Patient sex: F
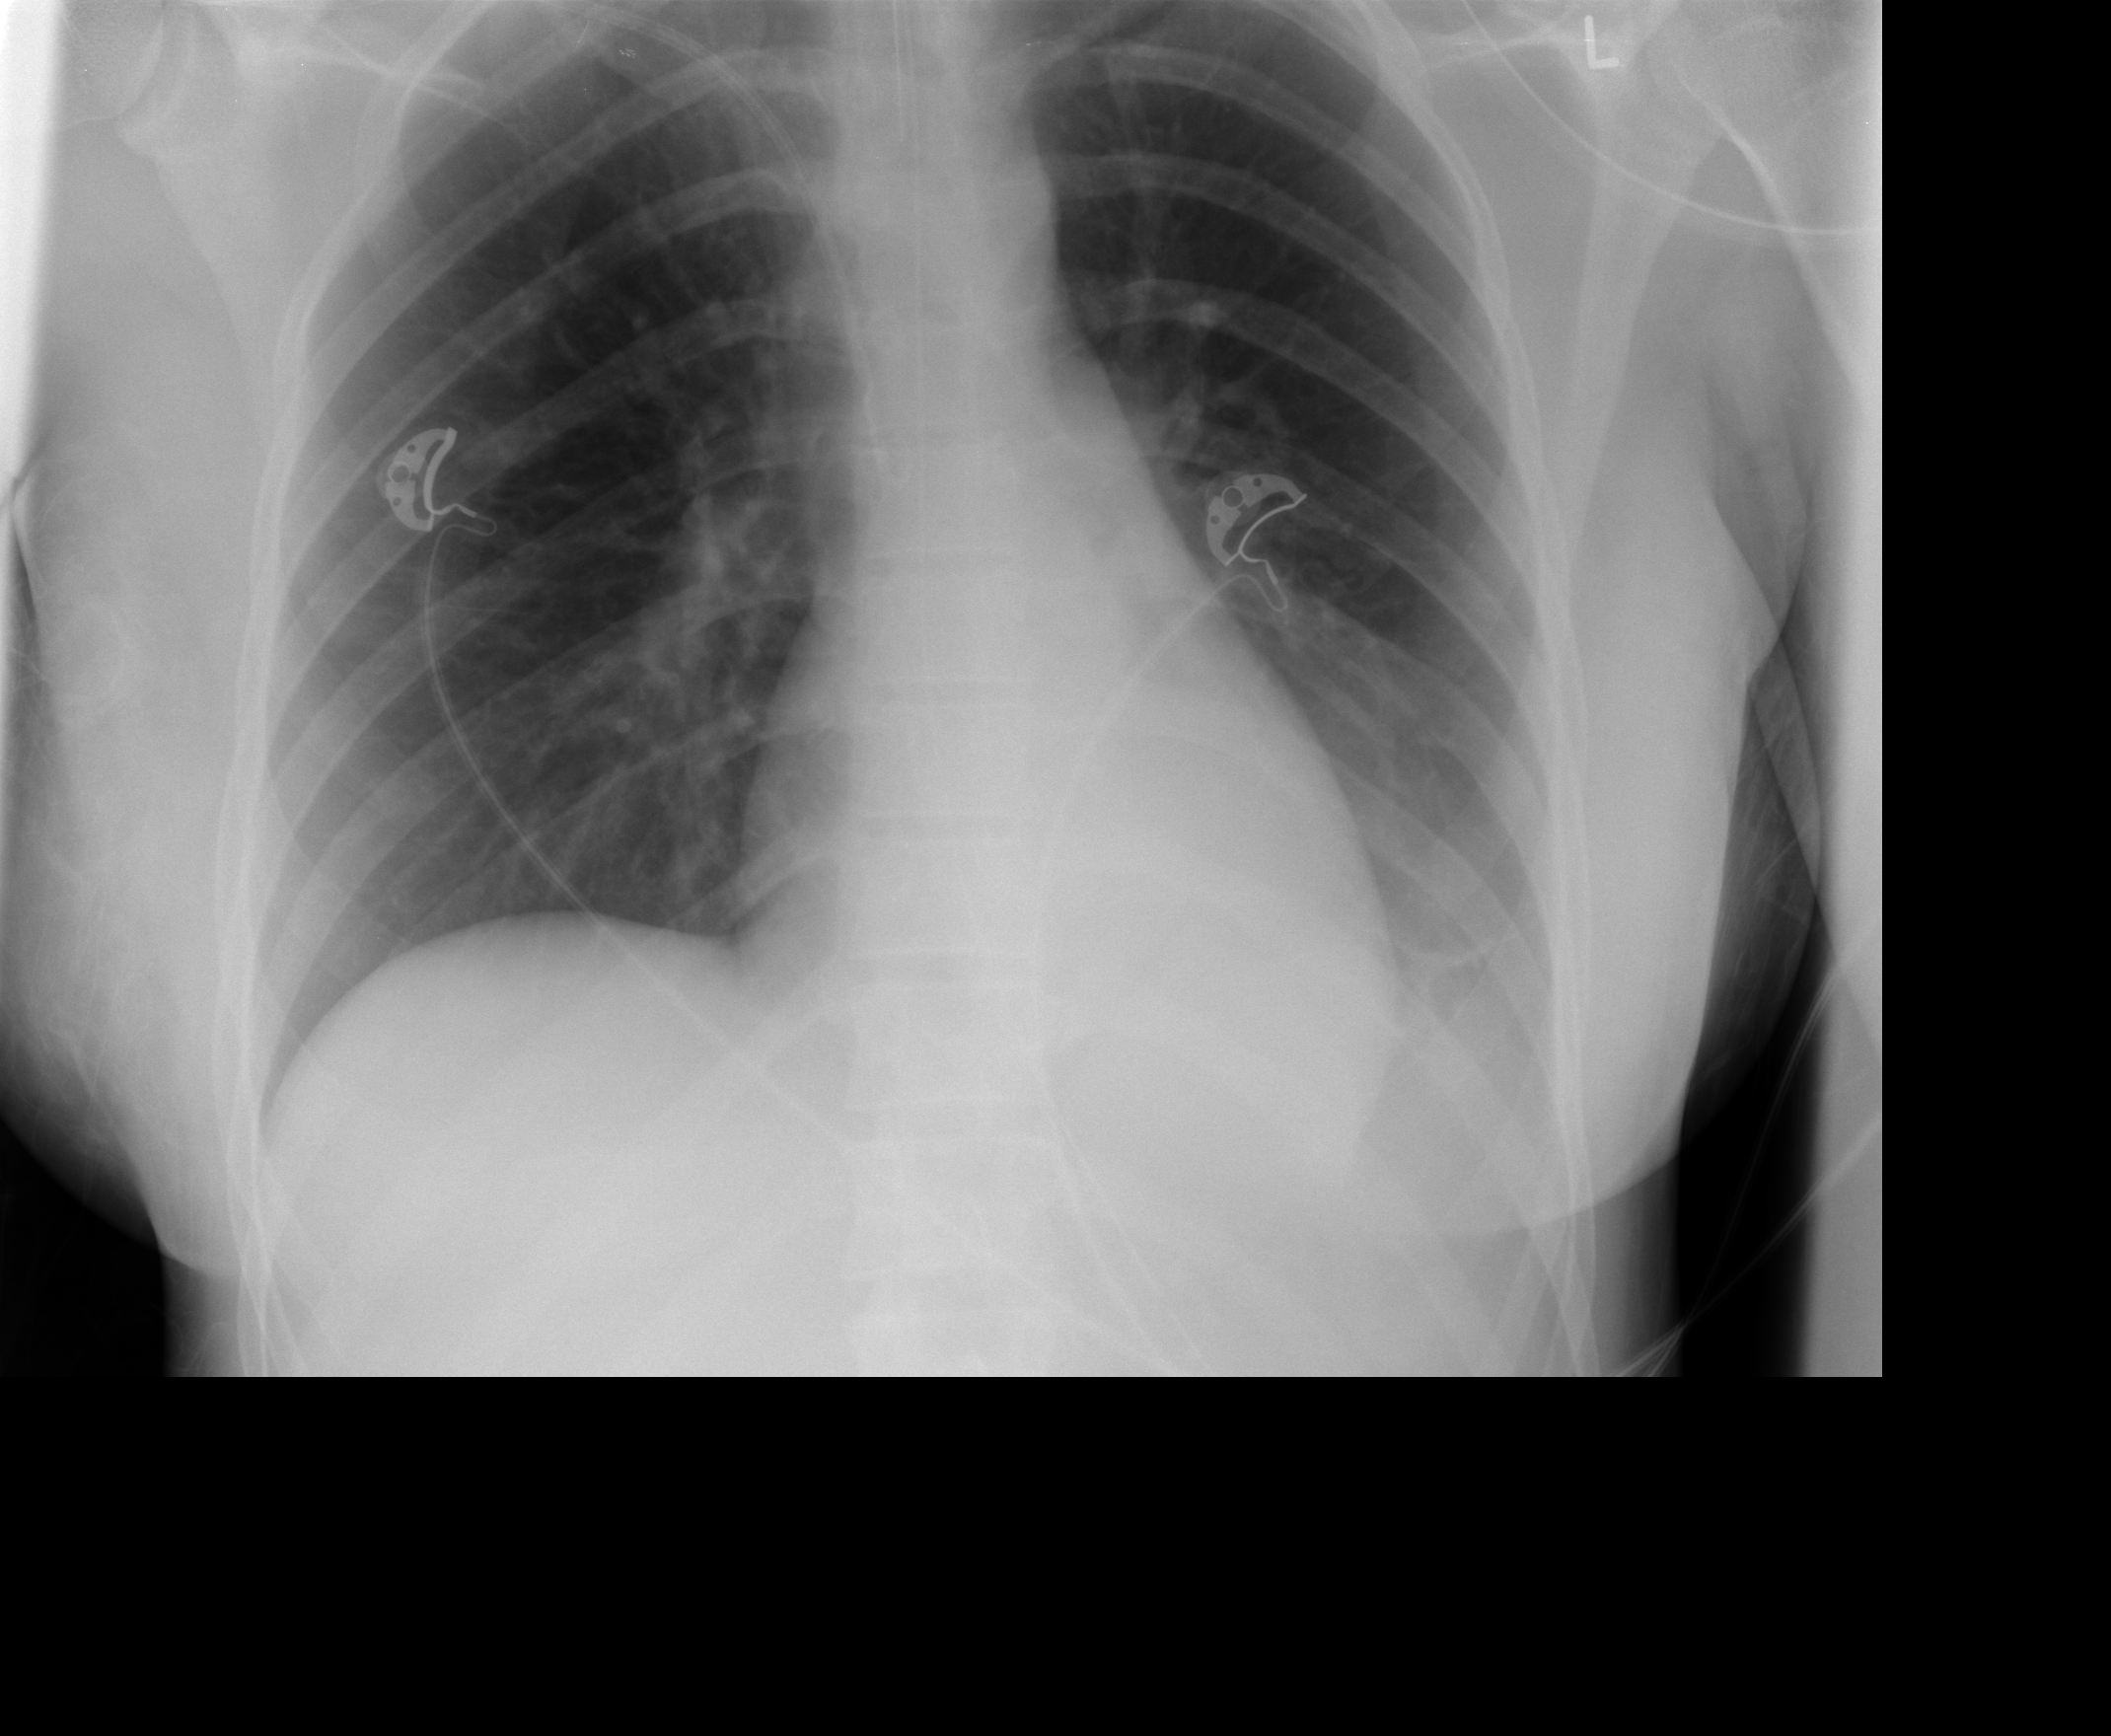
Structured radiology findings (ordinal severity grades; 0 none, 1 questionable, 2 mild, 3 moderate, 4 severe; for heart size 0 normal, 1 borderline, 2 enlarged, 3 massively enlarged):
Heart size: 0
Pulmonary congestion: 0
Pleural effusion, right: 0
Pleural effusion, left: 1
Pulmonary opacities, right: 0
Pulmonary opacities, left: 0
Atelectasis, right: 0
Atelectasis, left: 2